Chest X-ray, AP view. Patient: 55 years old, sex F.
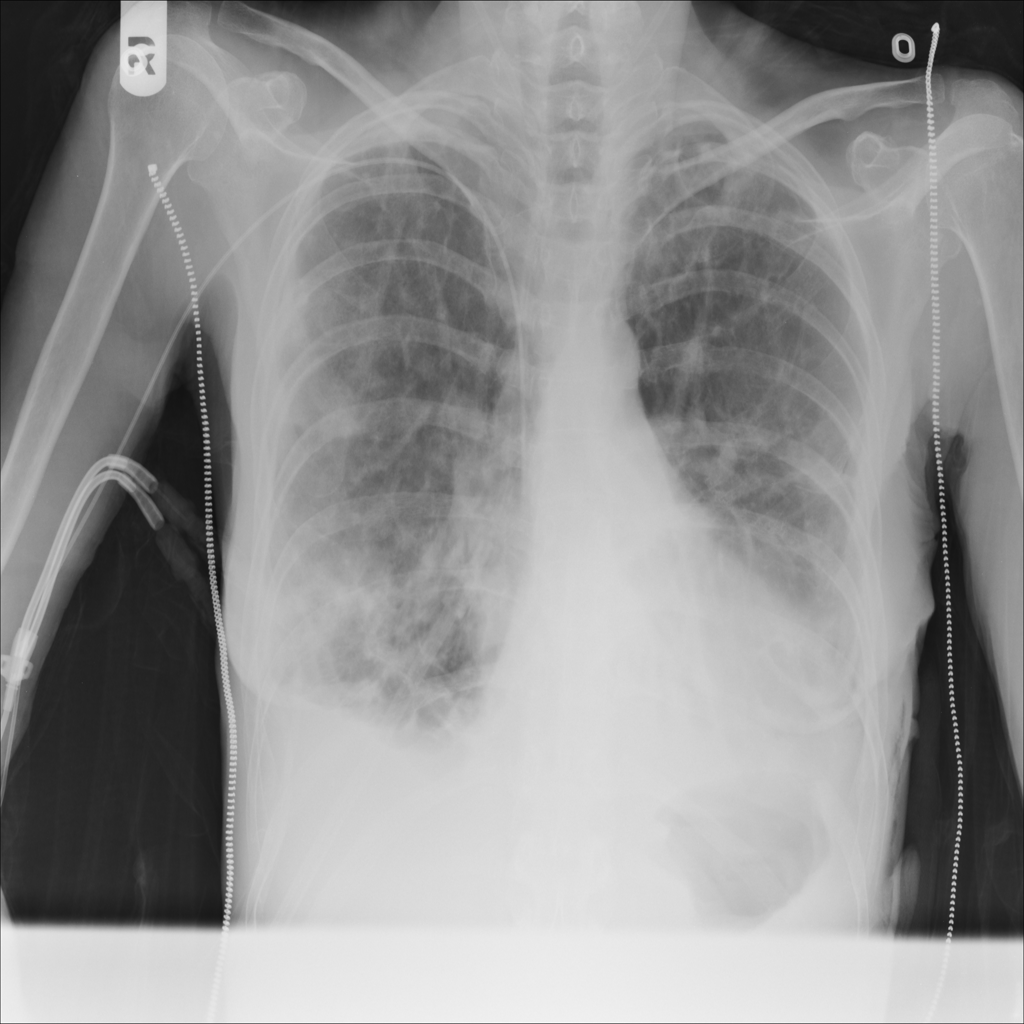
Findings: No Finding